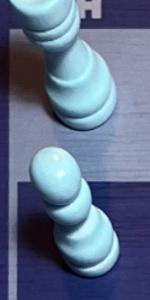
Label: Pawn_White